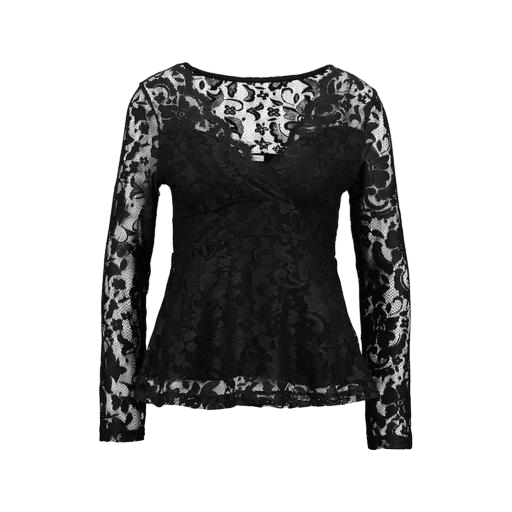
black alannah lace long sleeve peplum top, black long-sleeved lace top, black floral lace peplum top, white background